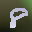
Label: 8